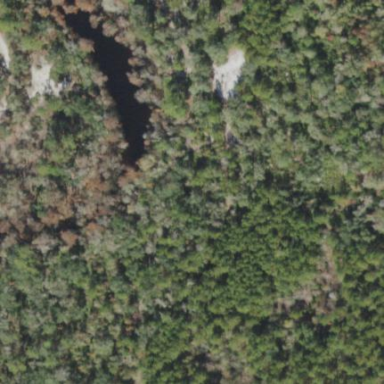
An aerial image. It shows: Mixed leaf woodland.